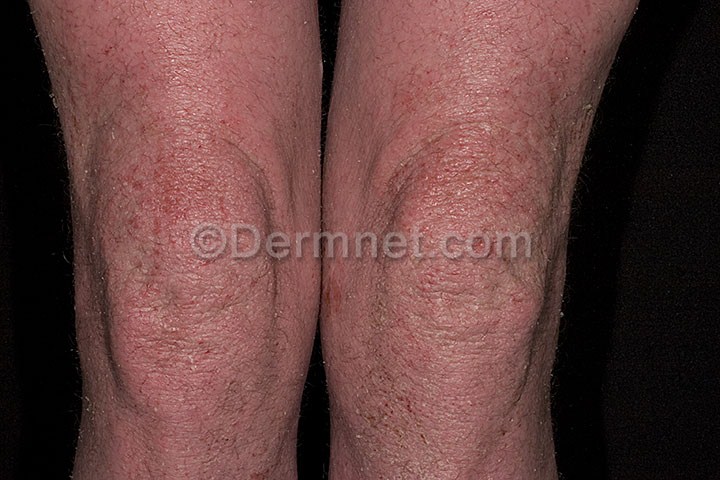
Disease: Atopic Dermatitis Photos